Interaction volume radius: 10 \u00c5
Interaction volume height: 10 \u00c5
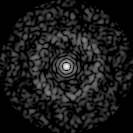
Disorder parameter: 0.8465